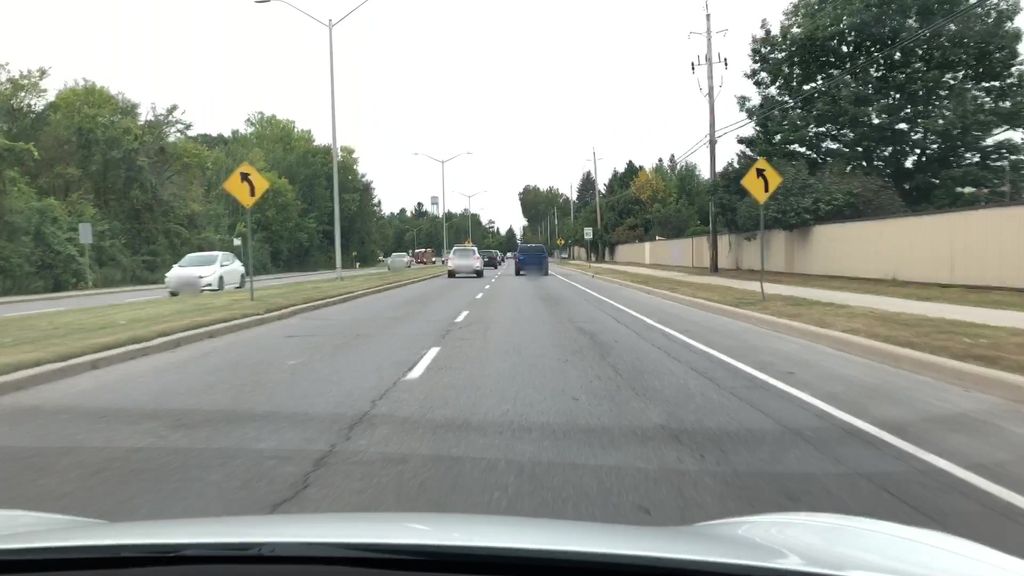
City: ottawa-gatineau